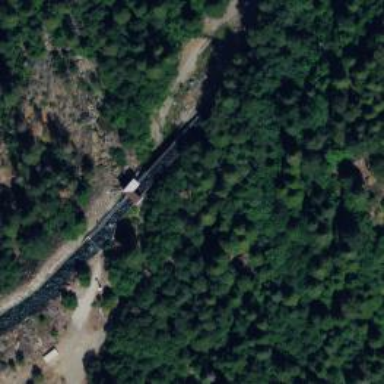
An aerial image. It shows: Aqueduct bridge over canal.